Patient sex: M
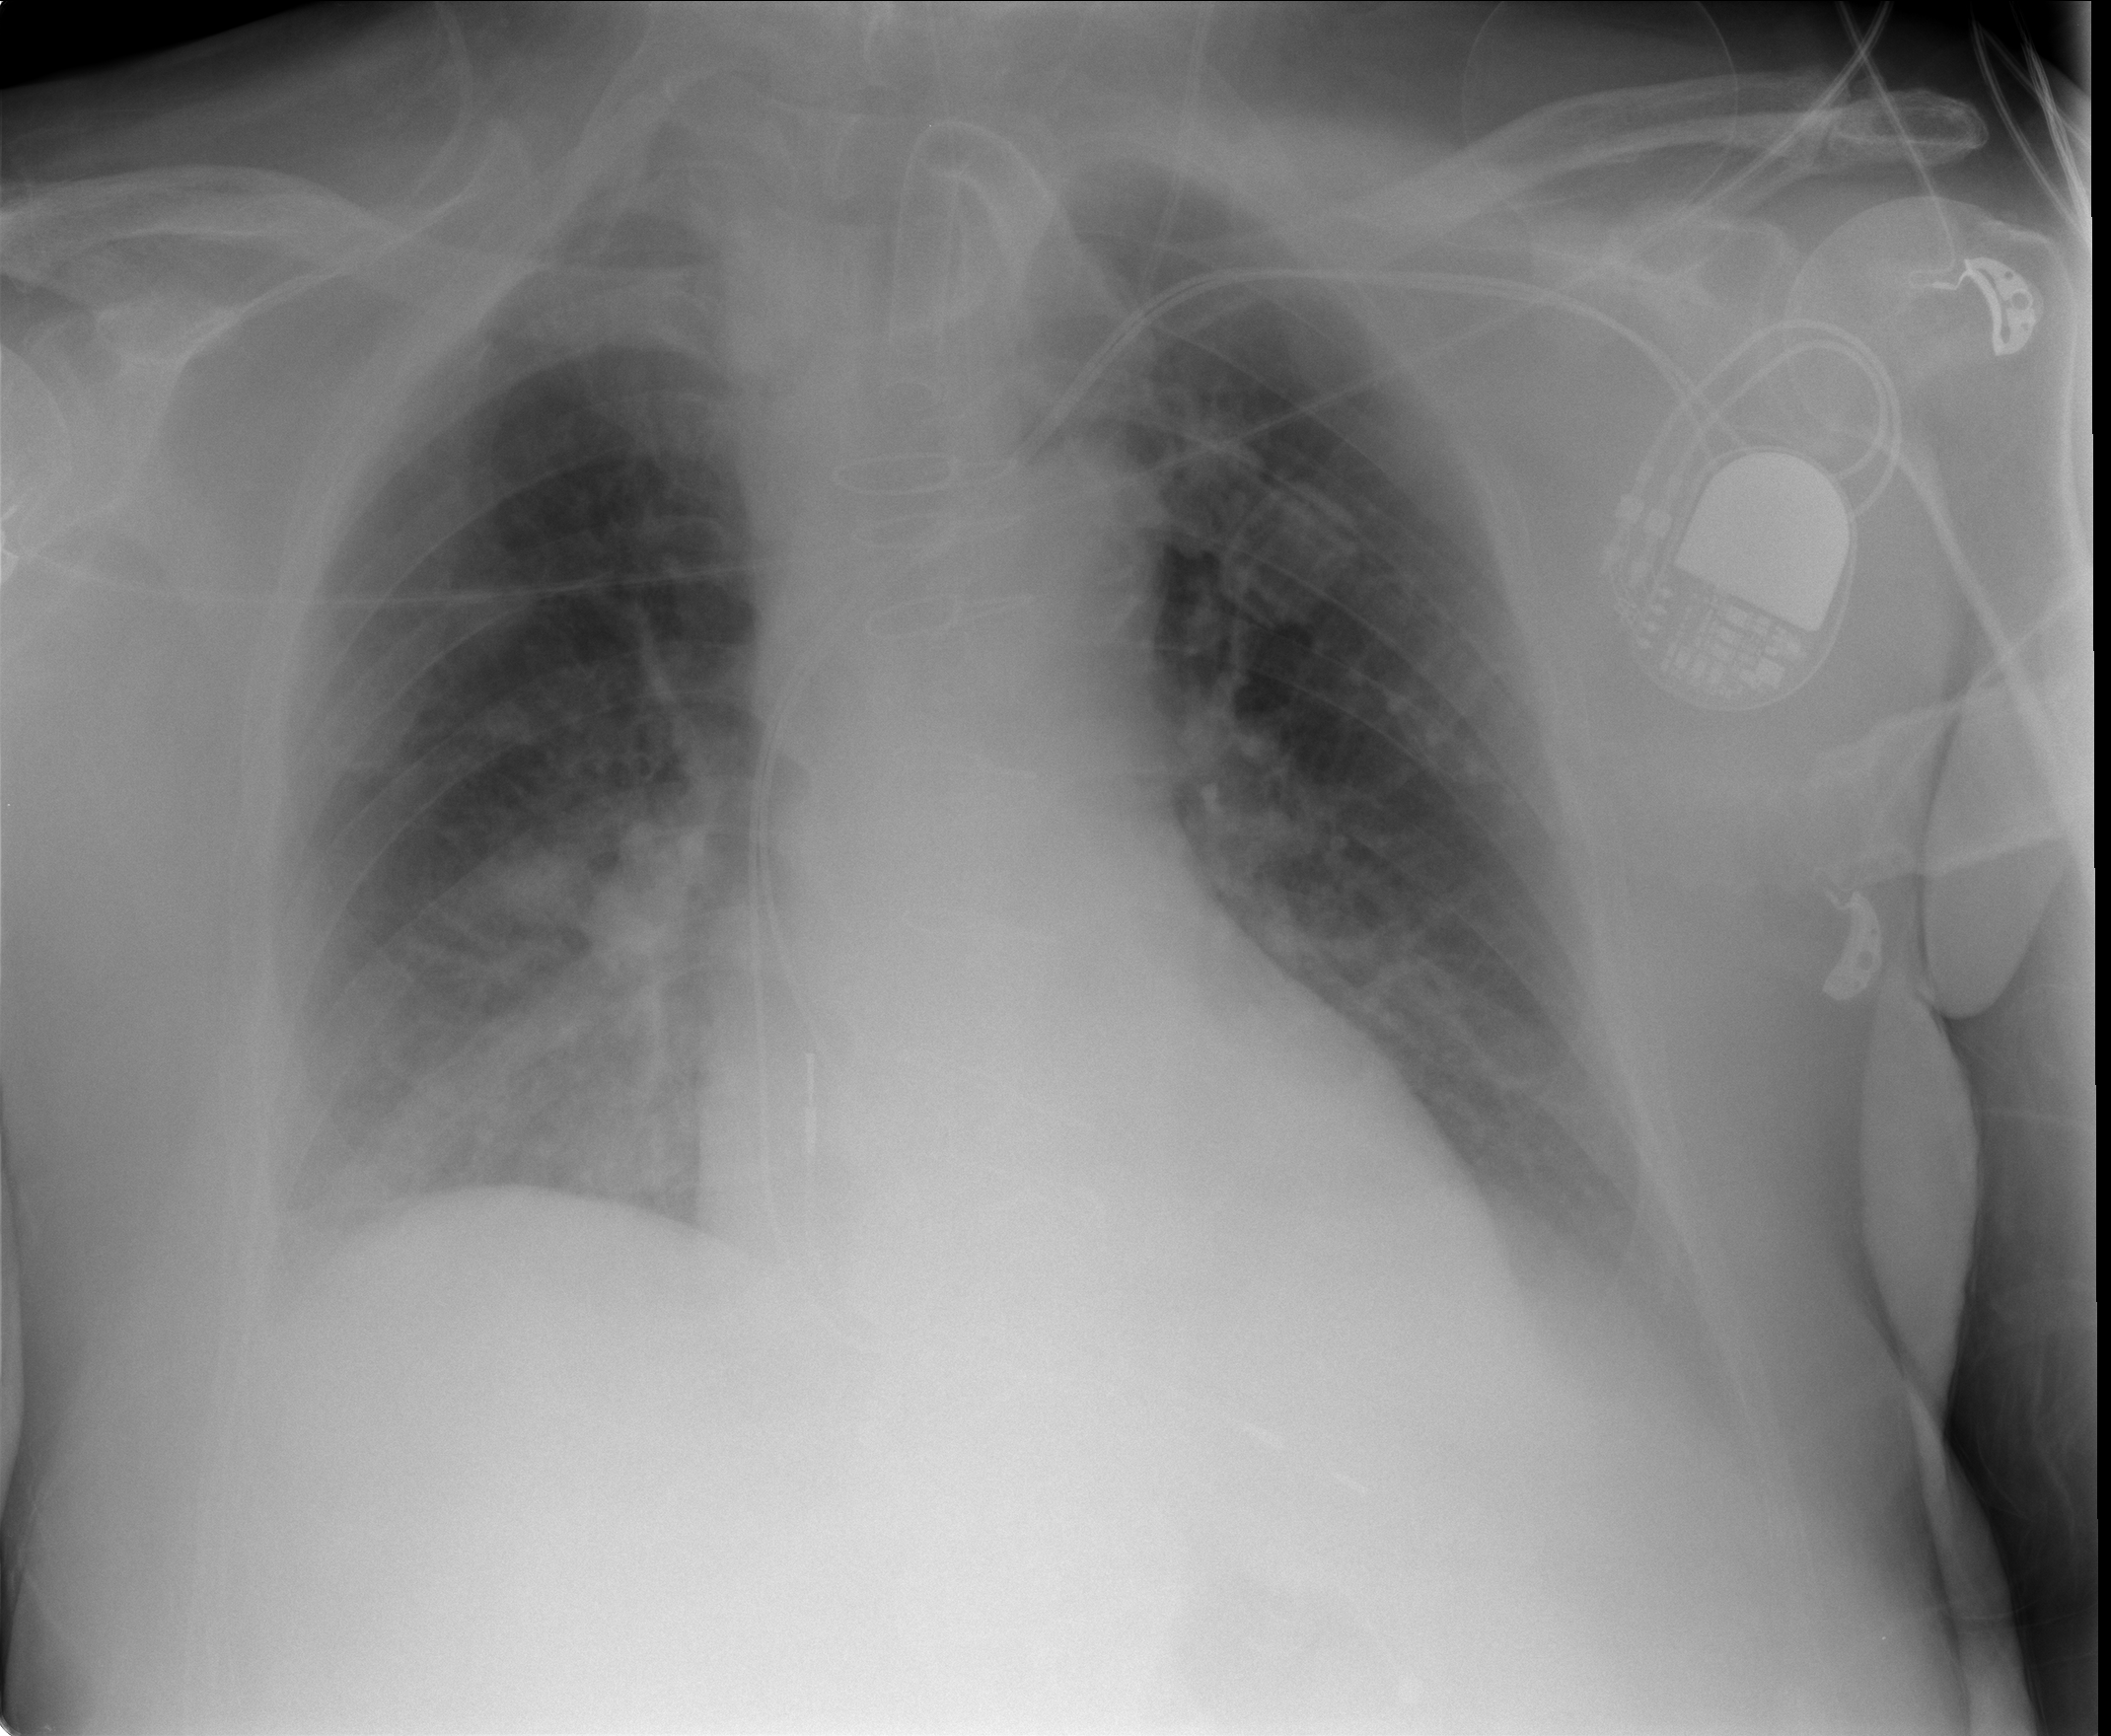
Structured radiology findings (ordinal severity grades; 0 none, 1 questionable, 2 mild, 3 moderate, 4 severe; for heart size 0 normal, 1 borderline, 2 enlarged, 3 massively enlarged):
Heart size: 0
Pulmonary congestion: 2
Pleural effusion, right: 1
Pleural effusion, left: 2
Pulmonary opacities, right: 2
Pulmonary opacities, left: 0
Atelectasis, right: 2
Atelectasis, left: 2